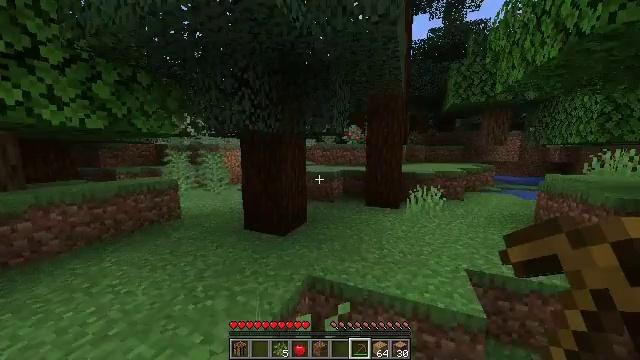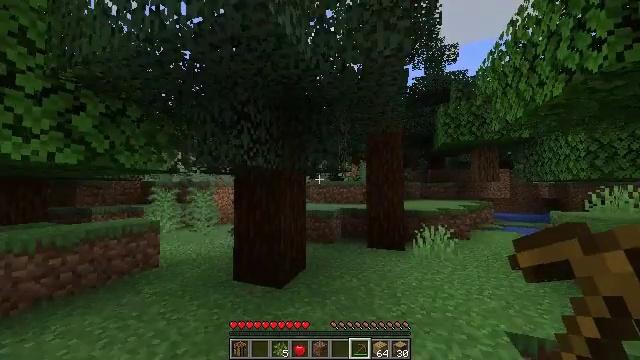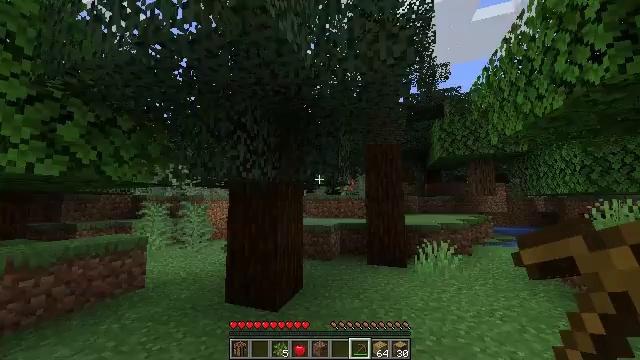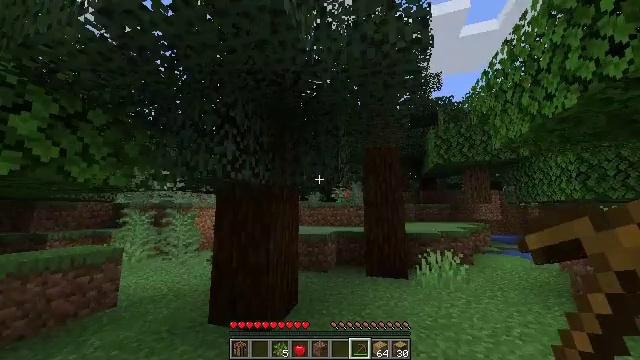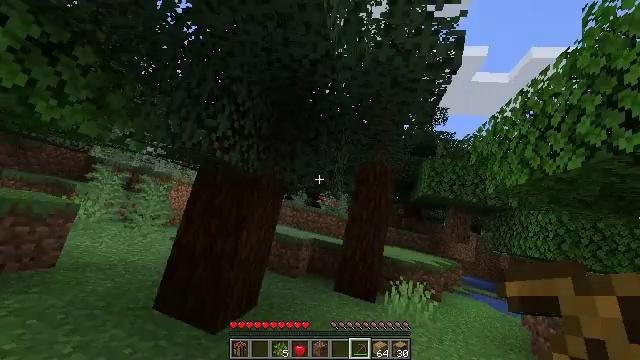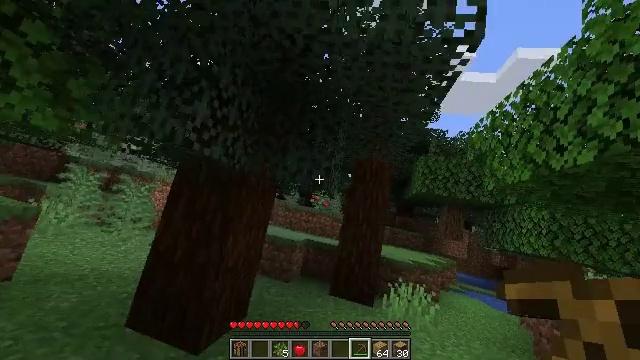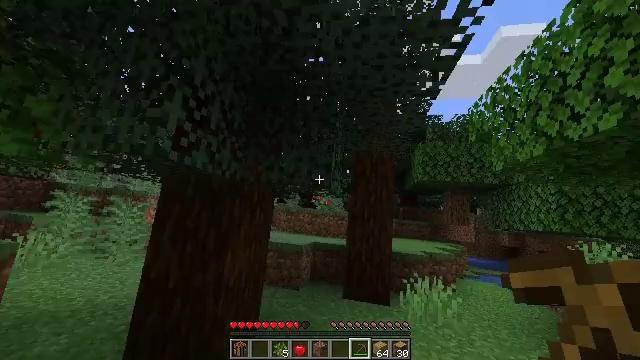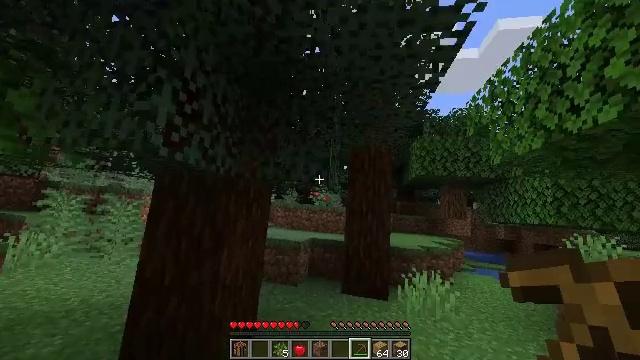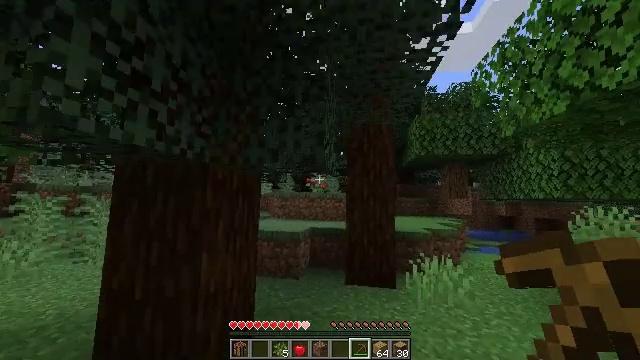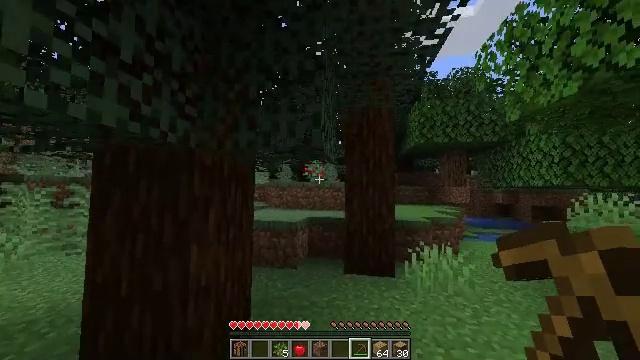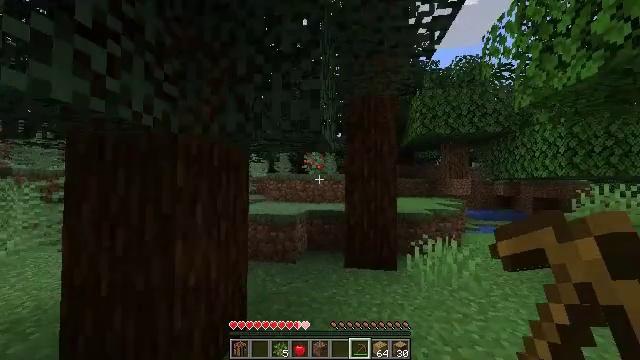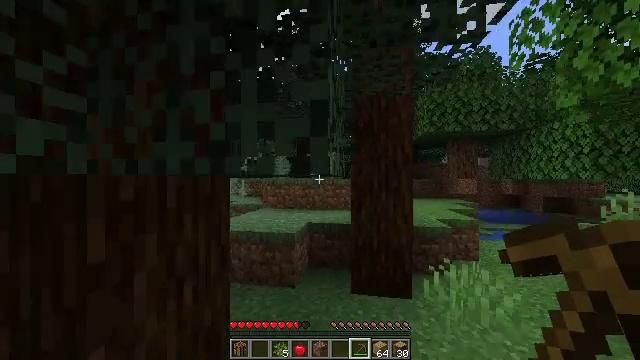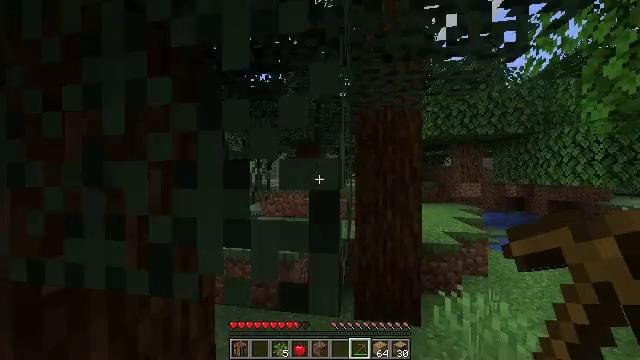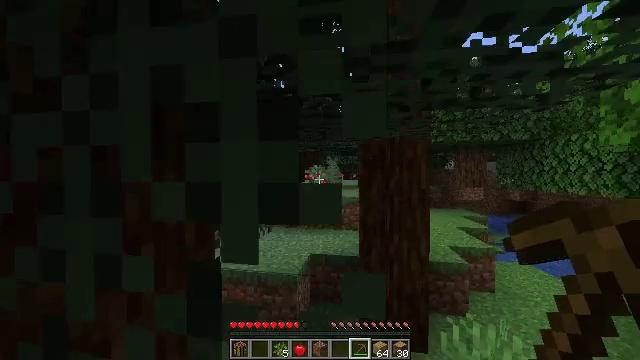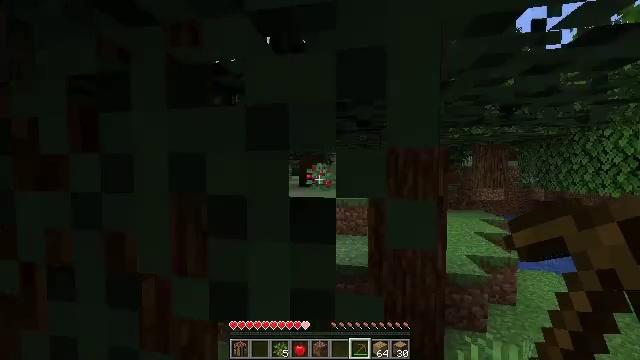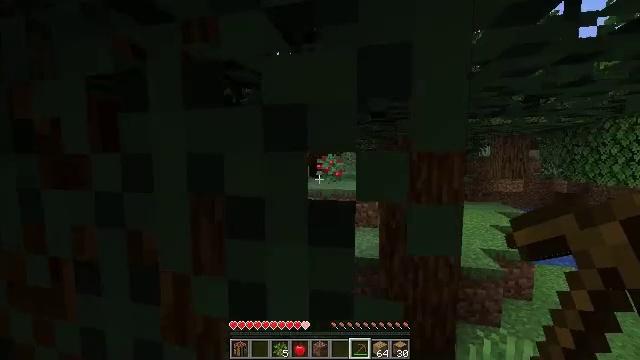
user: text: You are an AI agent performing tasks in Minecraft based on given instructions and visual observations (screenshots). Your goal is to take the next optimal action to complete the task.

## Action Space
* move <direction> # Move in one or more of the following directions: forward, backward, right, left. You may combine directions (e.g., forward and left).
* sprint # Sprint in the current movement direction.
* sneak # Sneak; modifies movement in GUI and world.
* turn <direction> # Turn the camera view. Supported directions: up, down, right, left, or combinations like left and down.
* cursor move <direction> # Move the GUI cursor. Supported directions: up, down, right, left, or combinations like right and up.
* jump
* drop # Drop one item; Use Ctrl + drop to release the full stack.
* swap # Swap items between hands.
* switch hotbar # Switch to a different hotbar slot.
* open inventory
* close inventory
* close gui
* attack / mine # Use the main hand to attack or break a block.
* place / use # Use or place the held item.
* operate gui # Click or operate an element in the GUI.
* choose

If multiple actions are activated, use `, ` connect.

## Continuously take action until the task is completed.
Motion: motion action
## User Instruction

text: Gather materials from the sweet berry bush.
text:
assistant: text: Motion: move forward, sprint, turn right and up
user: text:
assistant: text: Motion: move forward, turn right and up
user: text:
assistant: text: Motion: move forward, turn right and up
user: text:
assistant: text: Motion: move forward, sprint, turn right and up
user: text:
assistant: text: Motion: move forward, sprint, turn right
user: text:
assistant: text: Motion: move forward, sprint
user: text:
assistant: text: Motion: move forward, sprint, turn down
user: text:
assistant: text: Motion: move forward, turn down
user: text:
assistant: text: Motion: move forward, turn down
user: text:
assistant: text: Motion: move forward, turn down
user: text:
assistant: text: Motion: move forward, turn down, jump
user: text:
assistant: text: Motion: move forward, jump
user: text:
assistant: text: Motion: move forward, jump
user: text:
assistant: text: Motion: move forward, turn down, jump
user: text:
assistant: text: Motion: move forward, turn left and down
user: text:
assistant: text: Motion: move forward, turn left and down
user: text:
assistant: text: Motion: move forward, turn left and down
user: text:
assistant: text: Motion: move forward, turn left and down
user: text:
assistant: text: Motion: move forward, sprint, turn left and down
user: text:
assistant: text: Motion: move forward, sprint, turn left and down
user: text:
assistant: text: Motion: move forward, sprint, turn left
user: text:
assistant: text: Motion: move forward, sprint, turn left
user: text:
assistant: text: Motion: move forward
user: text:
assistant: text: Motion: move forward
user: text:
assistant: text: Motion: move forward, sprint, turn right
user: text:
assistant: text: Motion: move forward, sprint, turn right
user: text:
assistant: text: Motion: move forward, sprint, turn left
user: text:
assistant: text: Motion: move forward, sprint, turn left and up
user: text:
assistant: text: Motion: move forward, sprint, turn left
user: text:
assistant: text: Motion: move forward, turn left